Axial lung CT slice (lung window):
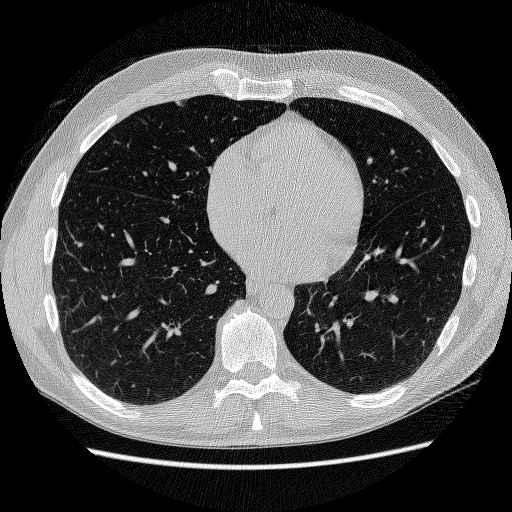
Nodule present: no